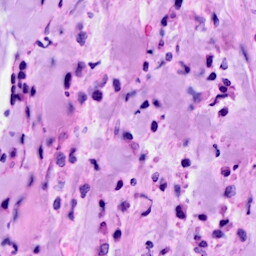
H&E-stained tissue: Breast